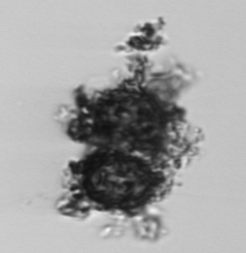
Label: Thalassiosira_TAG_external_detritus